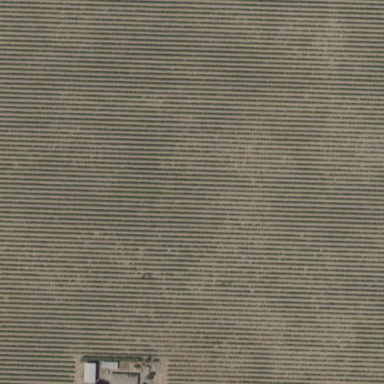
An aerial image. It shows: Vineyard.